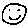
Label: smiley face